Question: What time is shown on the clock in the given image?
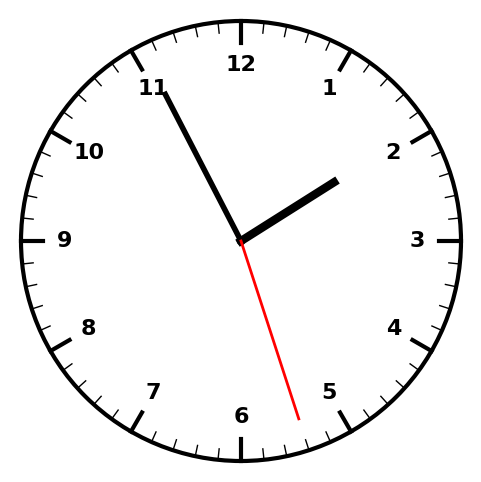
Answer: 01:55:27